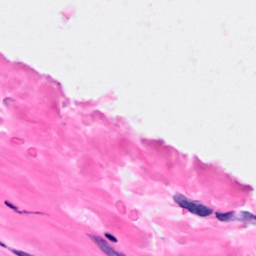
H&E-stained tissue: Breast